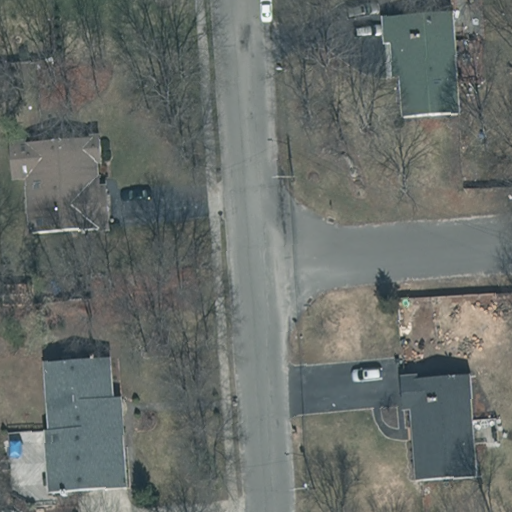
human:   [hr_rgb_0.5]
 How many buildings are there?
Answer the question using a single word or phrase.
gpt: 4

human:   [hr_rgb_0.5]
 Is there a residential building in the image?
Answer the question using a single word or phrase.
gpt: yes

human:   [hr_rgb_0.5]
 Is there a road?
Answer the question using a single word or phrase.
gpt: yes

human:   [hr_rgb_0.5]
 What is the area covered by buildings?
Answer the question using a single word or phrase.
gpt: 1420m2

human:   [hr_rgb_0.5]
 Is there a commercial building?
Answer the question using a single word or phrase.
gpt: no

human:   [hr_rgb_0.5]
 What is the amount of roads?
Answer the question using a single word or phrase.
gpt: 2

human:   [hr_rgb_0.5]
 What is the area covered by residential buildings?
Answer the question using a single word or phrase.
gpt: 1420m2

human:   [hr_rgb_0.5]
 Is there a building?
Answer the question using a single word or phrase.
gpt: yes

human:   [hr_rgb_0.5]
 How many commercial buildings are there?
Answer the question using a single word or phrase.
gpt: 0

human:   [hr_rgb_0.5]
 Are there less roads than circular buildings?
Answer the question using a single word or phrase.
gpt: no

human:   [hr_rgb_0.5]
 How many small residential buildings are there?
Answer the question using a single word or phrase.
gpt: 0

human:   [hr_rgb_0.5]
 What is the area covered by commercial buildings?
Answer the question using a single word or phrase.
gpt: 0m2

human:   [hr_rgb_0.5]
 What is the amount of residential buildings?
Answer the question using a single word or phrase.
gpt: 4

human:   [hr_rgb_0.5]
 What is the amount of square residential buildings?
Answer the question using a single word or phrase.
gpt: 0

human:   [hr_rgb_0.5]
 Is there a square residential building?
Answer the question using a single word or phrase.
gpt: no

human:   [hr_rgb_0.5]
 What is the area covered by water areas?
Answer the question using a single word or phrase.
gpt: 0m2

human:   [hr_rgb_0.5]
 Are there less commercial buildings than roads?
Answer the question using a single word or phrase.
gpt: yes

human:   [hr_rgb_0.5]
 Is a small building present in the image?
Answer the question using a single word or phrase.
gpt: no

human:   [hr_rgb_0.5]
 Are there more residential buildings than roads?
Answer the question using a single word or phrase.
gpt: yes

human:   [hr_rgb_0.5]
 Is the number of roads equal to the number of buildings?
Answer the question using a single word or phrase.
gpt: no

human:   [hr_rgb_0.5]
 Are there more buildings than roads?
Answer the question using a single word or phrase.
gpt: yes

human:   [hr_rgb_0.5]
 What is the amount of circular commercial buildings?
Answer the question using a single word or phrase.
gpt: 0

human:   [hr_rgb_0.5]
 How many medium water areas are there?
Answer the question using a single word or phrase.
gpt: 0

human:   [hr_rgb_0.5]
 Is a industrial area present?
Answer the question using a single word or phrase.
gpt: no

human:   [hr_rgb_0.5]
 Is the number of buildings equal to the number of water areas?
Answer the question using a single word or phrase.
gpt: no

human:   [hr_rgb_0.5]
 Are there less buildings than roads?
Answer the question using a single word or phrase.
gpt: no

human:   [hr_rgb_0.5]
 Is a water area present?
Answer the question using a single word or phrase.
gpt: no

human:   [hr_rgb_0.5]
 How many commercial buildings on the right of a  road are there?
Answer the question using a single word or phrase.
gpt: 0

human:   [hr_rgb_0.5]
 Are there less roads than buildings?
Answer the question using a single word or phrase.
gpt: yes

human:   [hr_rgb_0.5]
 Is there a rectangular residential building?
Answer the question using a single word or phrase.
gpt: yes

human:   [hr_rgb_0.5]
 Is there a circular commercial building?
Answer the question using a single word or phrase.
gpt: no

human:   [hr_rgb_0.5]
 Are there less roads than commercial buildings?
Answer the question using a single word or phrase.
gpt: no

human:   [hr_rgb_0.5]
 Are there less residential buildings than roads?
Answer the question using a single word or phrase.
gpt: no

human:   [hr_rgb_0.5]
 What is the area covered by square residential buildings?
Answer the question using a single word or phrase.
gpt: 0m2

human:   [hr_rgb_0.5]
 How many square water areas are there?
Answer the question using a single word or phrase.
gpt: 0

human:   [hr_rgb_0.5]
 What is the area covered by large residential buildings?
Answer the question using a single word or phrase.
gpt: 508m2

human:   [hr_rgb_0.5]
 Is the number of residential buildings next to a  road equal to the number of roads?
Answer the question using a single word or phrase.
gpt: no

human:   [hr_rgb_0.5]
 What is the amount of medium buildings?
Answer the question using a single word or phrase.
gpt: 3

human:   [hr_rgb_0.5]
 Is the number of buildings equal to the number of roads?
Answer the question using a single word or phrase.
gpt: no

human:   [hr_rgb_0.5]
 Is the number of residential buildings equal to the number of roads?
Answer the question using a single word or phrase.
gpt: no

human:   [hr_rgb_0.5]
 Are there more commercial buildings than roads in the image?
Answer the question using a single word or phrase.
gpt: no

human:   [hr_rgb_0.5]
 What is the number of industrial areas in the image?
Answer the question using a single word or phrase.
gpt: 0

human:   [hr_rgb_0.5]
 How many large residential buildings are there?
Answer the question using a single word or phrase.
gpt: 1

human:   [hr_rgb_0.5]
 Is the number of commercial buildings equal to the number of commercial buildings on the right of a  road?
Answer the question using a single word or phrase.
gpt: yes

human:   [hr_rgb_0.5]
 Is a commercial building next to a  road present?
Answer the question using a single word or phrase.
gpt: no

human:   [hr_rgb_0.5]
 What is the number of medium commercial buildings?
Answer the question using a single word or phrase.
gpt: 0

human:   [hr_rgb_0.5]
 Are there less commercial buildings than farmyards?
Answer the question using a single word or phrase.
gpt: no

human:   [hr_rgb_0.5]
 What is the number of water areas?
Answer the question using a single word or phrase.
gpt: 0

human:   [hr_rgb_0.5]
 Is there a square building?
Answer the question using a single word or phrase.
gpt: no

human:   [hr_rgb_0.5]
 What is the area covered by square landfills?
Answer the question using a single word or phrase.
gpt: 0m2

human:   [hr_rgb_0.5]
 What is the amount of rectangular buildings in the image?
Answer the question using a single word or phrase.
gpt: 1

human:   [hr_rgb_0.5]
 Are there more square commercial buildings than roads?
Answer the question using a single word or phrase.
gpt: no

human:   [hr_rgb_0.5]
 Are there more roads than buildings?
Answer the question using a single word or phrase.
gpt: no

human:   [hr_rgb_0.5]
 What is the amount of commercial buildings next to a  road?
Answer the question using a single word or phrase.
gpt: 0

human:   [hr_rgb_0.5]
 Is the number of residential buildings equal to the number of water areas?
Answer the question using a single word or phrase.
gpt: no

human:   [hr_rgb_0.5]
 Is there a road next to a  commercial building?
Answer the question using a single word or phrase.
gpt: no

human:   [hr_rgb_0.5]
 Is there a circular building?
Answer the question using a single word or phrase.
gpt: no

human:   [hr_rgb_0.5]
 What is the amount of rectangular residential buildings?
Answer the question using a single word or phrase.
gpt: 1

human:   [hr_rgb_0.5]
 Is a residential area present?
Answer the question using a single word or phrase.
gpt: no

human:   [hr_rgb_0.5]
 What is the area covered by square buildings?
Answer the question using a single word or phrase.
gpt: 0m2

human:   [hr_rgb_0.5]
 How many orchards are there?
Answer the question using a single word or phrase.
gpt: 0

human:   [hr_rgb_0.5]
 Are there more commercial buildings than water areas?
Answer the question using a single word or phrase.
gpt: no

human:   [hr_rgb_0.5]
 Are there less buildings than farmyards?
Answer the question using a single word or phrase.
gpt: no

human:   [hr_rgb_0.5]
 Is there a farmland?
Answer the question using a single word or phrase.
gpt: no